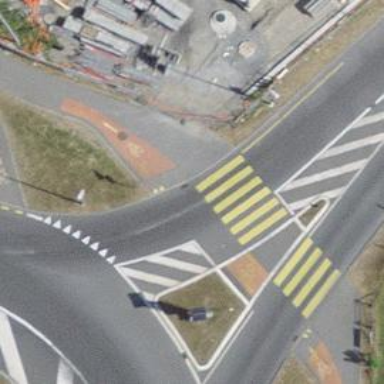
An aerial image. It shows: Uncontrolled zebra crossing on the road.